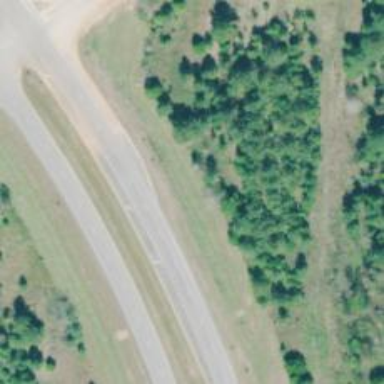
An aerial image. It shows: Expressway with asphalt surface categorized as trunk highway.